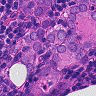
Metastatic tissue present: yes